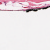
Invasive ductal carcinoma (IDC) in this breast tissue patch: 0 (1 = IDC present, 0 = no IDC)